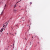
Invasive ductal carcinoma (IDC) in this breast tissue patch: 0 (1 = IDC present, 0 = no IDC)